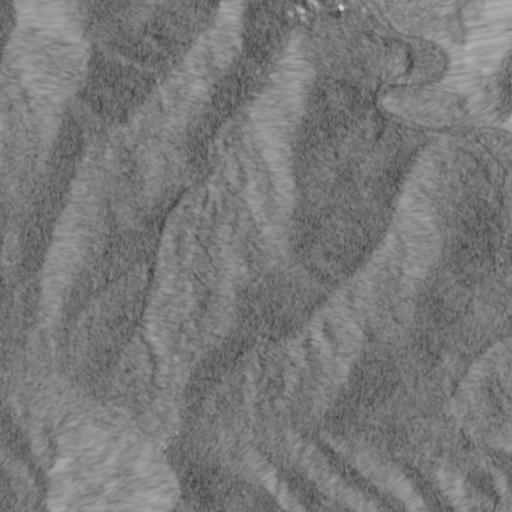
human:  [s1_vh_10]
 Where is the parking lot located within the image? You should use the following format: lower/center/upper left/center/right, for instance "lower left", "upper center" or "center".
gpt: The parking lot is located in the upper center of the image.
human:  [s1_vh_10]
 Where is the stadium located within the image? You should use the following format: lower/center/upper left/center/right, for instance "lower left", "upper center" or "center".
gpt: The stadium is located in the upper center of the image.
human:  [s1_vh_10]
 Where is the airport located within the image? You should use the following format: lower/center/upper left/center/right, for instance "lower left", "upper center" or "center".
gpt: There is no airport in the image.

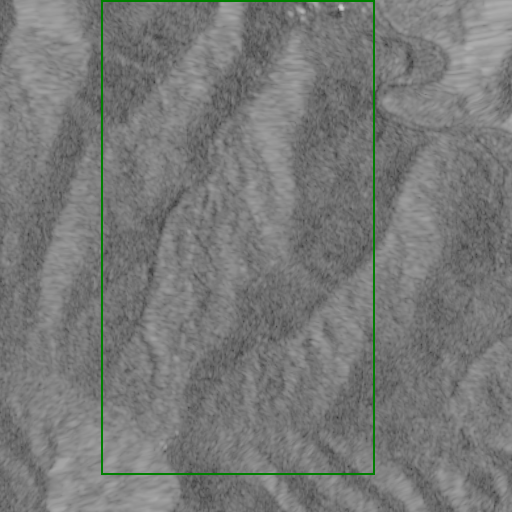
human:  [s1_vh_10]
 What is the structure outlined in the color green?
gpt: The structure outlined in green is a ski resort.
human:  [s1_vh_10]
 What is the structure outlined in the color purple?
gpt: There is no purple outline.